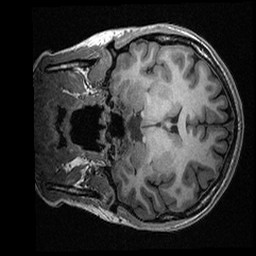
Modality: T1w
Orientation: coronal
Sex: female
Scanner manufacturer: ge
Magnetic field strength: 3 T
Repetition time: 0.0064 s
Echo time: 0.00281 s